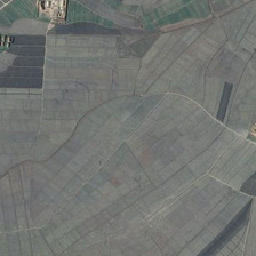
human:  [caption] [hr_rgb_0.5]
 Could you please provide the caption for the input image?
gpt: A few sparse families on the ranch.

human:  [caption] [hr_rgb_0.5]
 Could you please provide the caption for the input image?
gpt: Fragment of land on skin.

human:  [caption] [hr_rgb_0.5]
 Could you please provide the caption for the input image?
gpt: a small family on the ranch.

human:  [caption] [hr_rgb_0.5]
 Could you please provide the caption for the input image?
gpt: Some sparse families in the ranch.

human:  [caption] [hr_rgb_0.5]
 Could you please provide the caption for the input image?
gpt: A piece of land on the skin.